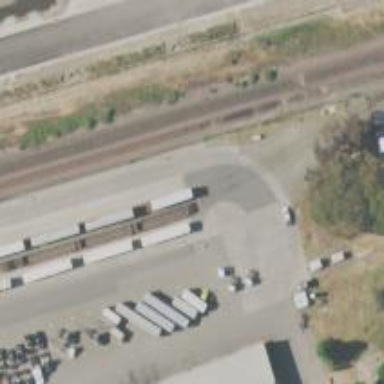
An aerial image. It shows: Railway spur service.